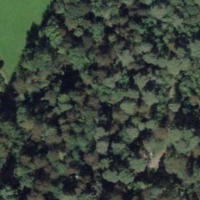
EUNIS habitat code: 44
Species observed at this site:
Salvia glutinosa
Castanea sativa